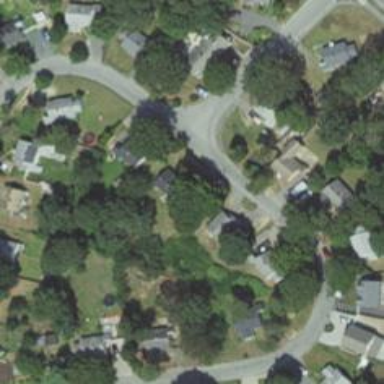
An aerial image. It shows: Residential road.